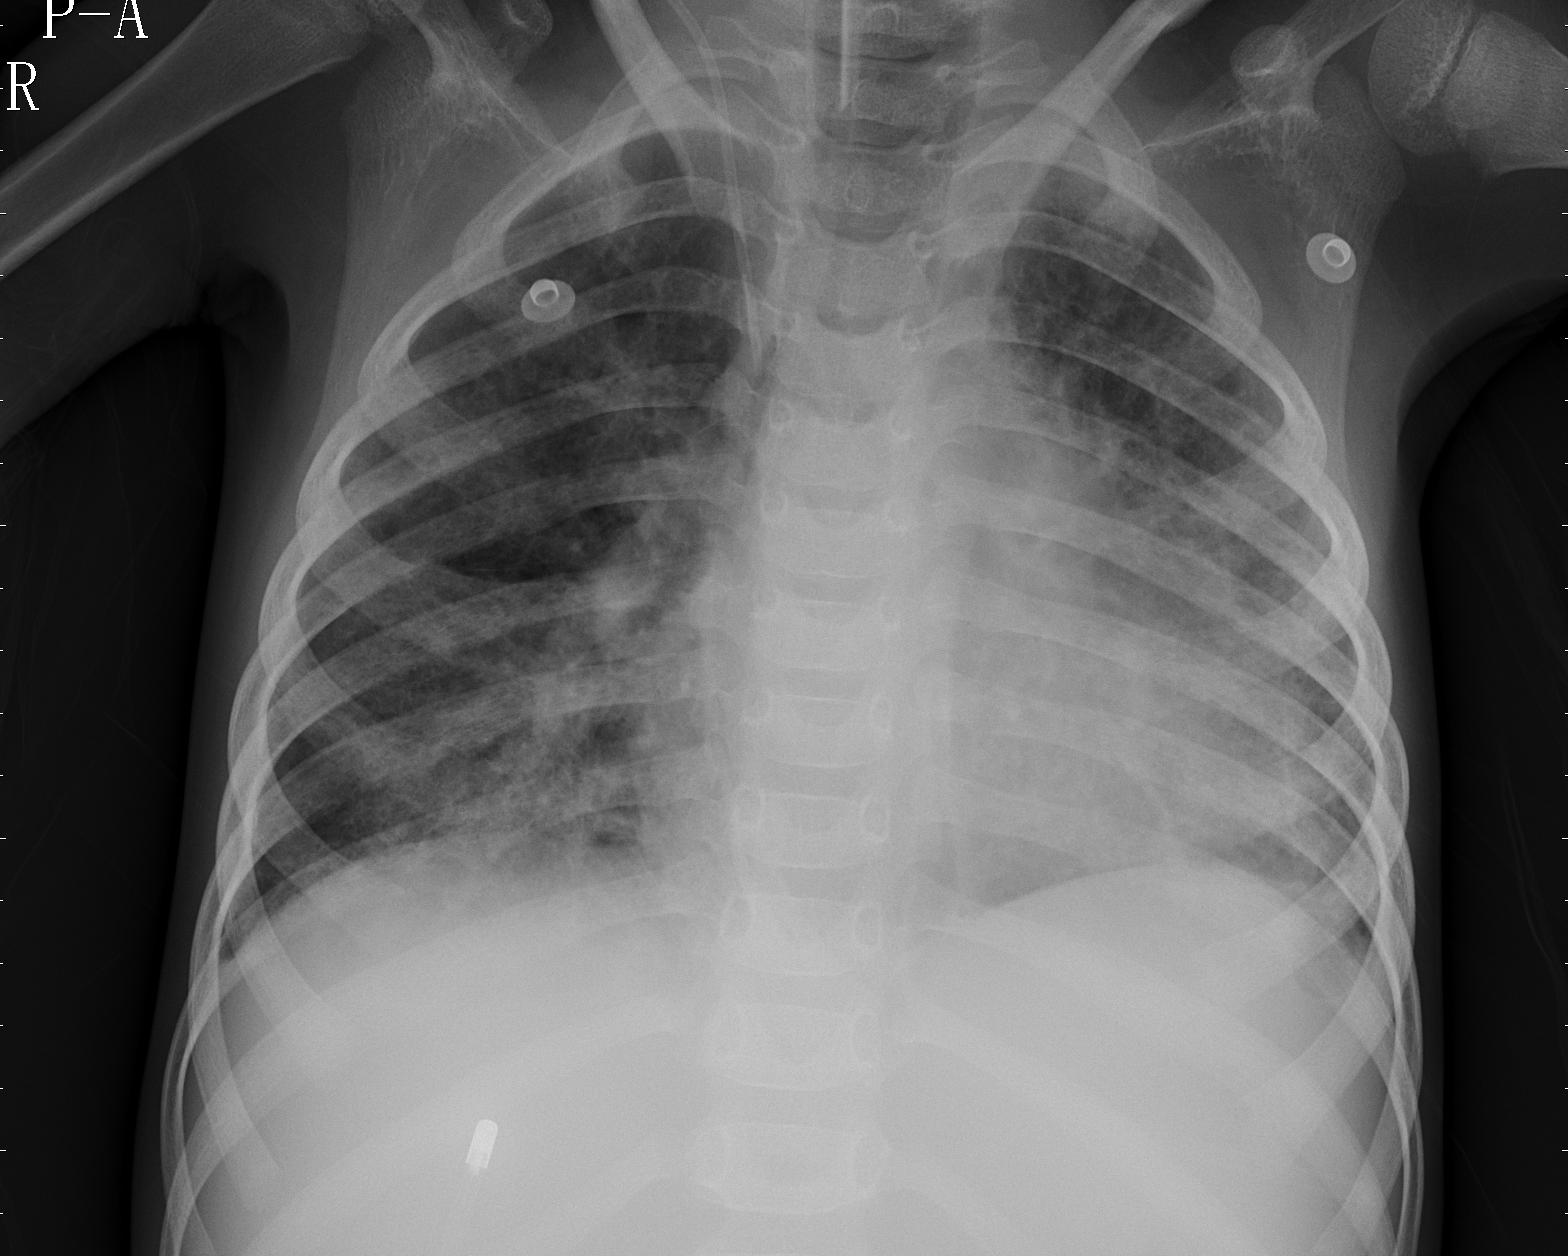
Diagnosis: PNEUMONIA